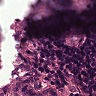
Metastatic tissue present: yes